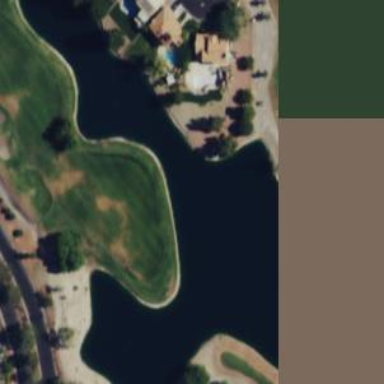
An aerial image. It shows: Water hazard in golf course. The hazard is natural water feature.